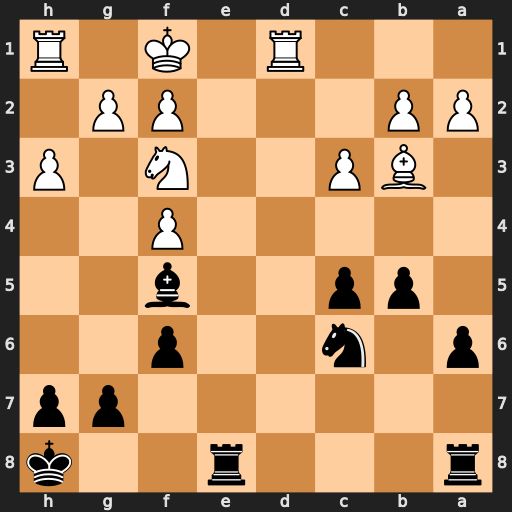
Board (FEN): r3r2k/6pp/p1n2p2/1pp2b2/5P2/1BP2N1P/PP3PP1/3R1K1R
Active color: b
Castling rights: -
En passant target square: -
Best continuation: c4 Bxc4 bxc4